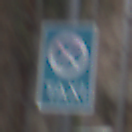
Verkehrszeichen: Taxenstand
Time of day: MorningAfternoon
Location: Outdoor (Urban)
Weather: PartlyCloudy
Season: NotSpecified
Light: Natural